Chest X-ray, PA view. Patient: 59 years old, sex F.
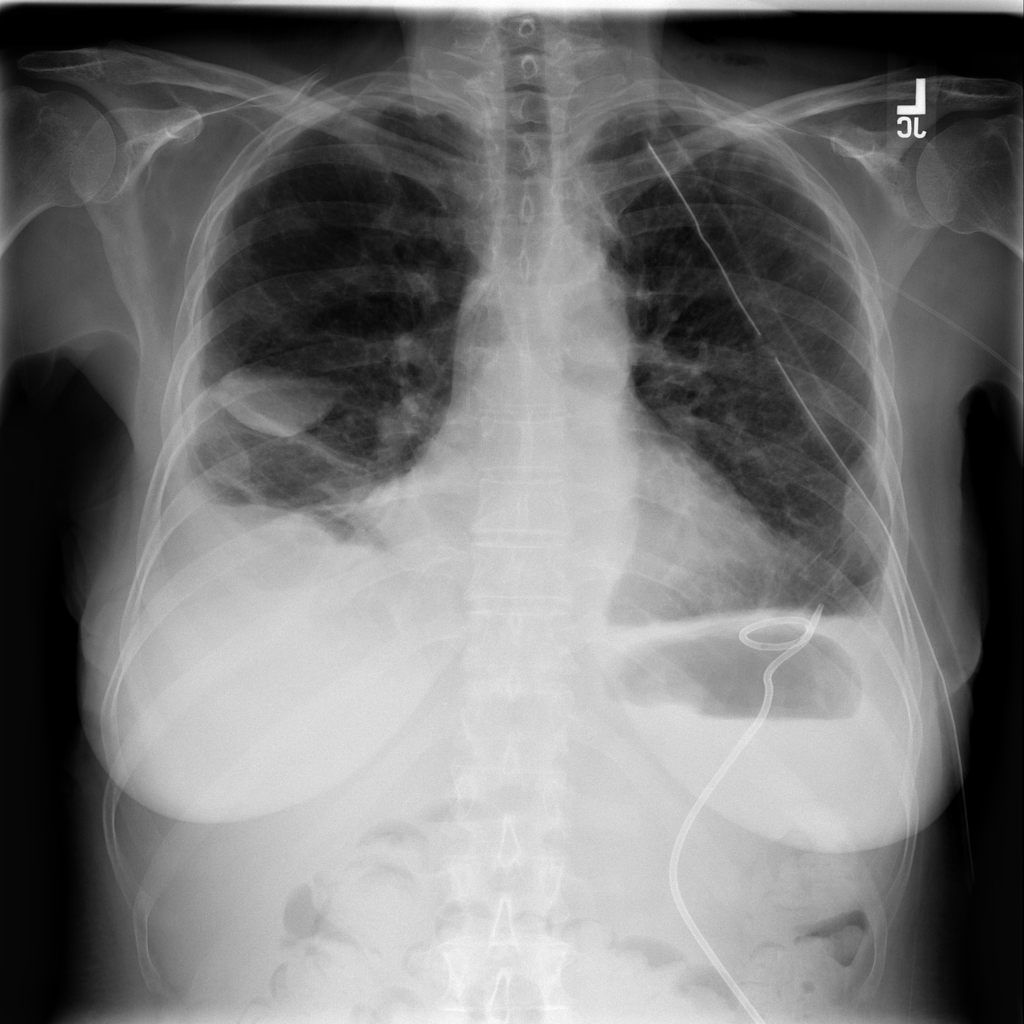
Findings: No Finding